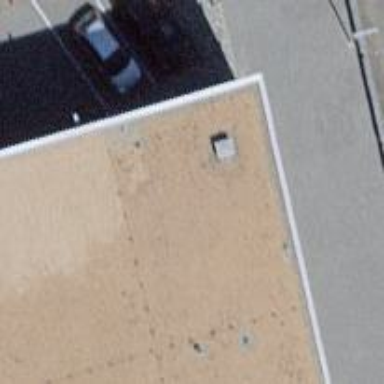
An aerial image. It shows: Cafe.